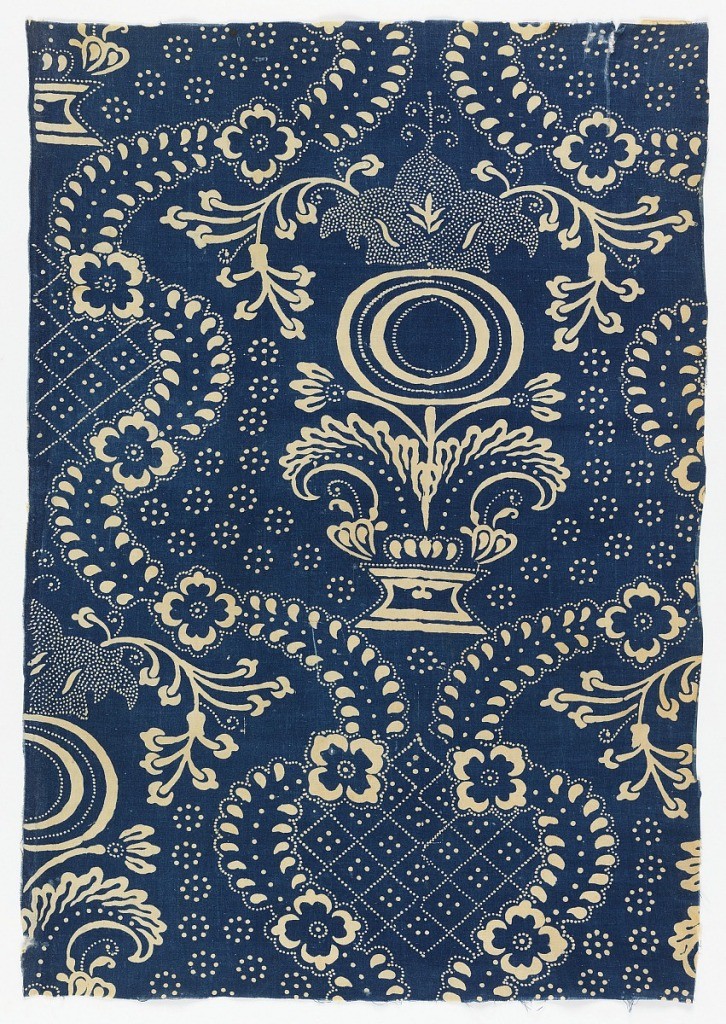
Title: Textile
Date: late 18th century
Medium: cotton Technique: block printed on plain weave with a resist medium; then immersion dyed in blue
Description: Fragment of a large scale vertically symmetrical pattern with an urn of flowers within a grid based upon an ogee.